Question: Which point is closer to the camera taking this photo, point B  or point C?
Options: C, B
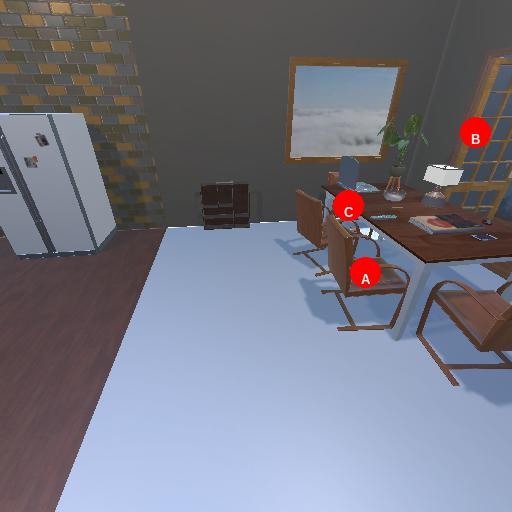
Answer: C